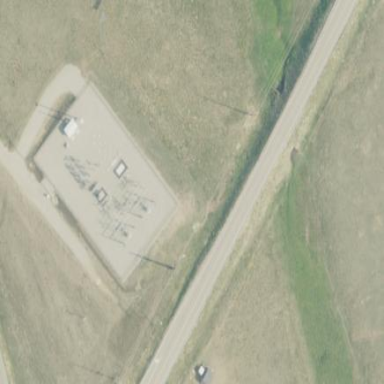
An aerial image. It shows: Substation with fence around it.